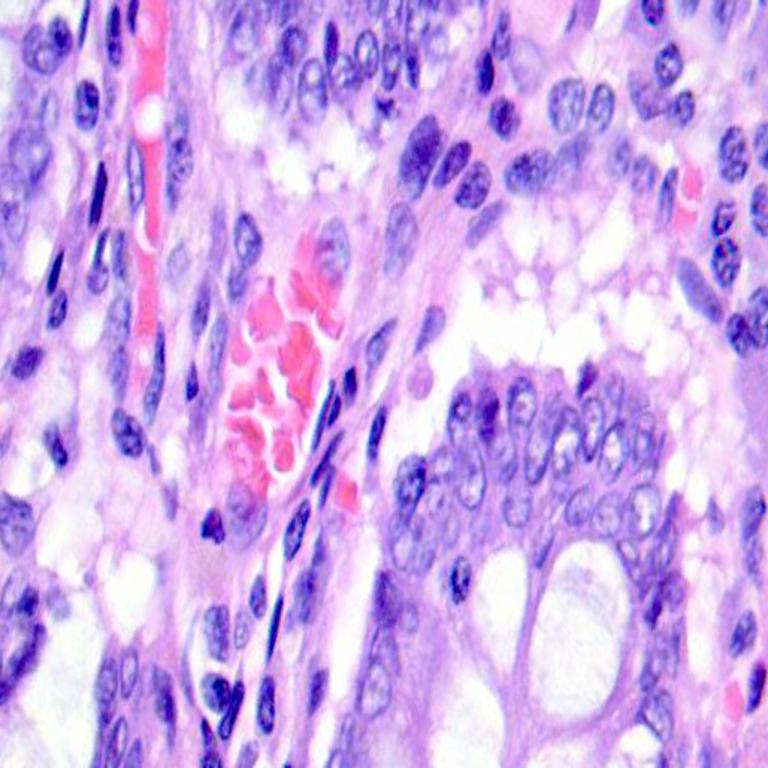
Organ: colon
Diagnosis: benign